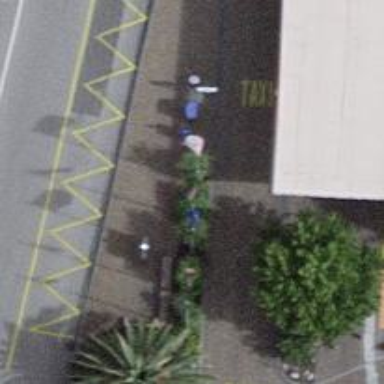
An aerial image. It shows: Taxi stand.